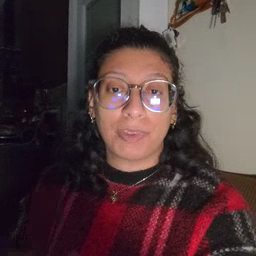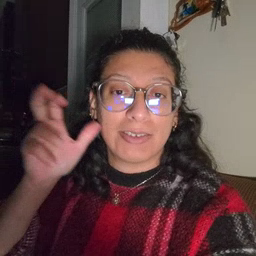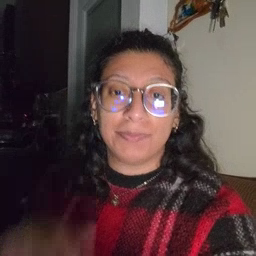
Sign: hear